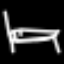
Label: bed